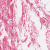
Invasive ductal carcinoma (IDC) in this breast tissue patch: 0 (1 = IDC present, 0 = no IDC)